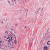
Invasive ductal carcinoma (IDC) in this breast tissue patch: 0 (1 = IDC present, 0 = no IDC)